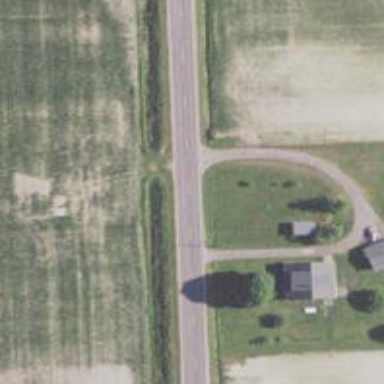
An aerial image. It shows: Tertiary road.